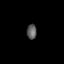
Tissue: lung
Cell type: T cells
Senescence score: 0.2295
Nuclear area (px): 140
Mean DAPI intensity: 94.979